Field crop: maize
Growth stage: 2
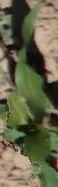
Species: maize